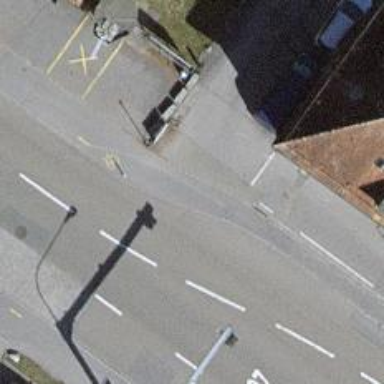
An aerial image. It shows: Unmarked crossing on the road.